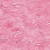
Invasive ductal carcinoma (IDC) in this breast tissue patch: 0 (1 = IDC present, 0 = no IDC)